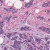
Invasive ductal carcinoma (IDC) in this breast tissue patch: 1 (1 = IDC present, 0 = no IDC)